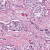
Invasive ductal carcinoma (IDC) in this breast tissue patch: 1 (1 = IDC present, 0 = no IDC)